Question: I downloaded squeak 4.2 <URL> and watch this very basic tutorial
<URL>
When I type 2 + 2 in workspace window and select right-click the line I can't get any popup menu with "do it" option.
Did I miss something ?

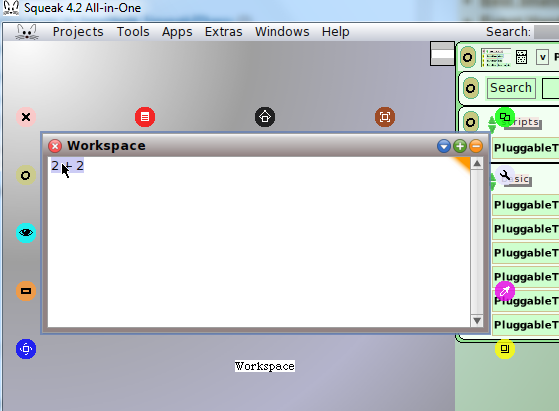
Answer: Depending on your platform and configuration that menu may be activated either by a right-click or a middle-click. For Squeak on Windows I believe the default is to middle-click.
If the default feels unintuitive you can invert the right and middle mouse buttons.
To invert the mouse buttons for the current image:
- - - - -
To invert the mouse buttons on the Windows VM:
- -
You can also activate that menu by ALT-clicking or use the quicker ALT-d shortcut for "do it".